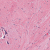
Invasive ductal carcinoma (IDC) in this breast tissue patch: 0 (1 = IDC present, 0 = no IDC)